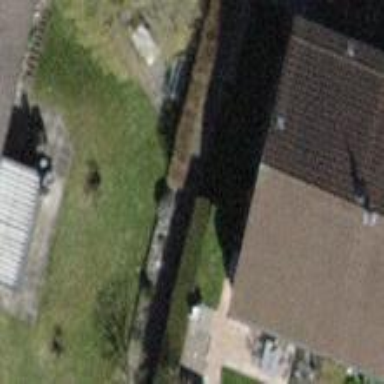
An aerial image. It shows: Building with tiled roof.